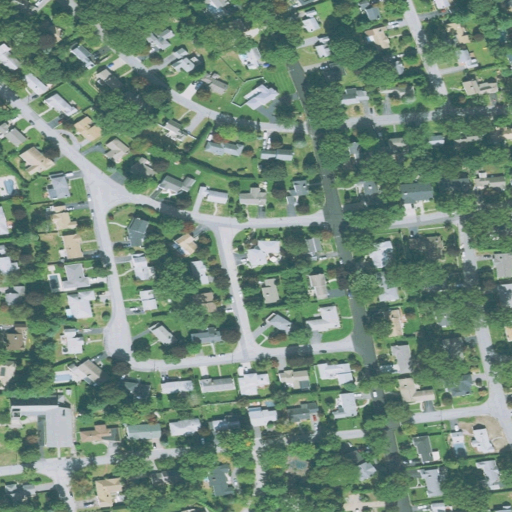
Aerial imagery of mountain in Rhode Island named Sockanosset Hill containing medium intensity development, low intensity development, high intensity development, and open development